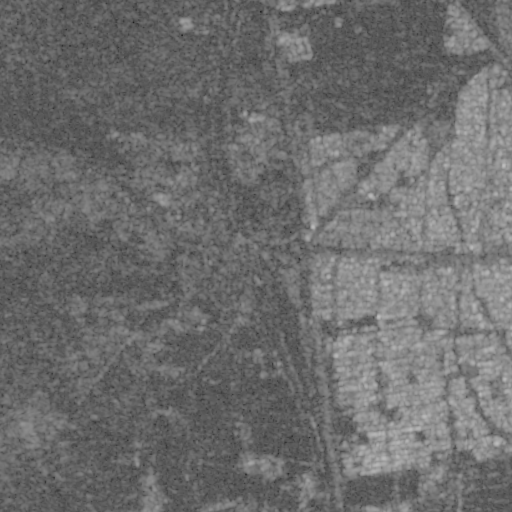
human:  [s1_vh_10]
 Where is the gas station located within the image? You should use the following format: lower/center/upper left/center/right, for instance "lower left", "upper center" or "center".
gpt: The gas station is located in the center right of the image.
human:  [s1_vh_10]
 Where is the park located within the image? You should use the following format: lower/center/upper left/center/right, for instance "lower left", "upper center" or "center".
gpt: There is no park in the image.

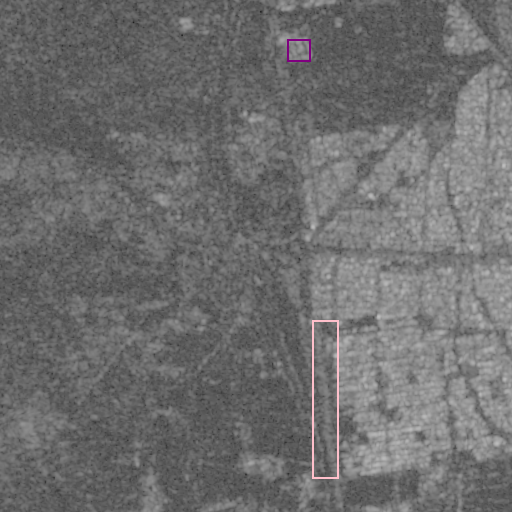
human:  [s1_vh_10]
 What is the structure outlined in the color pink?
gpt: The structure outlined in pink is a park.
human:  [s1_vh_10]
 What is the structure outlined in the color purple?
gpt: The structure outlined in purple is a parking lot.
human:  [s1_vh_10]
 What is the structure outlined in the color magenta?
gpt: There is no magenta outline.